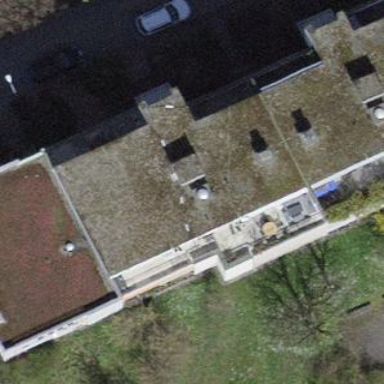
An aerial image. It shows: Building with flat roof.